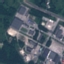
Land use / land cover class: Industrial